Question: I am making a web app using AngularJS, HTML, CSS, and JQuery. This app uses the google maps api, and I need to have the highlighted div below appear on top of the map when it goes fullscreen.

All solutions to this problem that I've found were meant for when the map goes fullscreen within the browser, but in my case I need it to work for when the map goes legitimately full screen to the edges of the screen. No matter how much z-index I give the .fixed class, the div will not appear over the google map fullscreen. HTML, JS, and CSS below:
HTML
'''
<div ng-controller="airQualityCtrl" ng-init="init()">
<!-- Everything for the air quality page -->
<div class="row d-flex align-items-stretch" id="input-row">
<div class="col-7 padding-sm">
<div class="ui-card" id="input-card">
<div class="card-title">
<h2 class="title text-lg">Choose Location</h2>
</div>
<div class="card-content padding-top-md">
<div class="form-group">
<h3 class="bold text-md no-margin">Location</h3>
<input ng-model="location" ng-keyup="submitLocation($event);" class="form-control" type="text" name="location"/>
</div>
<div class="form-group">
<h3 class="bold text-md no-margin">Latitude / Longitude</h3>
<input ng-model="location" ng-keyup="submitLocation($event);" class="form-control" type="text" name="location"/>
</div>
</div>
</div>
</div>
<div class="col-5 padding-sm">
<div class="ui-card">
<div class="card-title">
<h2 class="title text-lg">Choose Date</h2>
</div>
<div class="card-content d-flex flex-column justify-content-center align-items-center">
<div id="date-picker">
<div class="month d-flex justify-content-between">
<i class="fas fa-chevron-left transitions"></i>
<h3 class="bold text-md no-margin text-center">March</h3>
<i class="fas fa-chevron-right transitions unavailable"></i>
</div>
<table>
<tr id="week1">
<td class="gray-date">25</td>
<td class="gray-date">26</td>
<td class="gray-date">27</td>
<td class="gray-date">28</td>
<td>01</td>
<td>02</td>
<td>03</td>
</tr>
<tr id="week2">
<td>04</td>
<td>05</td>
<td>06</td>
<td>07</td>
<td>08</td>
<td>09</td>
<td>10</td>
</tr>
<tr id="week3">
<td>11</td>
<td>12</td>
<td>13</td>
<td>14</td>
<td>15</td>
<td>16</td>
<td>17</td>
</tr>
<tr id="week4">
<td class="selected">18</td>
<td class="unavailable">19</td>
<td class="unavailable">20</td>
<td class="unavailable">21</td>
<td class="unavailable">22</td>
<td class="unavailable">23</td>
<td class="unavailable">24</td>
</tr>
<tr id="week5">
<td class="unavailable">25</td>
<td class="unavailable">26</td>
<td class="unavailable">27</td>
<td class="unavailable">28</td>
<td class="unavailable">29</td>
<td class="unavailable">30</td>
<td class="unavailable">31</td>
</tr>
</table>
</div>
</div>
</div>
</div>
</div>
<div class="row d-flex align-items-stretch">
<div class="col-7 padding-sm">
<div class="ui-card map">
<div id="map" class="full-size"></div>
</div>
</div>
<div class="col-5 padding-sm">
<div class="ui-card">
<div class="card-title">
<h2 class="title text-lg">Results</h2>
</div>
<div class="card-content">
<div class="data">
<p>Data line 1: CO2 - 30% | O2 - 50% | NaCl - 20%</p>
<p>Data line 1: CO2 - 30% | O2 - 50% | NaCl - 20%</p>
<p>Data line 1: CO2 - 30% | O2 - 50% | NaCl - 20%</p>
<p>Data line 1: CO2 - 30% | O2 - 50% | NaCl - 20%</p>
<p>Data line 1: CO2 - 30% | O2 - 50% | NaCl - 20%</p>
<p>Data line 1: CO2 - 30% | O2 - 50% | NaCl - 20%</p>
<p>Data line 1: CO2 - 30% | O2 - 50% | NaCl - 20%</p>
<p>Data line 1: CO2 - 30% | O2 - 50% | NaCl - 20%</p>
<p>Data line 1: CO2 - 30% | O2 - 50% | NaCl - 20%</p>
<p>Data line 1: CO2 - 30% | O2 - 50% | NaCl - 20%</p>
<p>Data line 1: CO2 - 30% | O2 - 50% | NaCl - 20%</p>
<p>Data line 1: CO2 - 30% | O2 - 50% | NaCl - 20%</p>
</div>
<h3 class="bold text-md no-margin">Filter</h3>
</div>
</div>
</div>
</div>
</div>
'''
JS
'''
$scope.mapInit = function() {
//creates a map centered at Minneapolis
$scope.map = new google.maps.Map(document.getElementById('map'), {
zoom: 10,
center: {lat: 44.9778, lng: -93.2650}
});
$scope.map.addListener('bounds_changed', function() {
var mapElement = $('#map div');
if(mapElement.height() >= window.innerHeight && mapElement.width() >= window.innerWidth && !$scope.isFullScreen) {
// if the map element is fullscreen but isFullscreen has not been flagged, make the fullscreen css changes
$scope.isFullscreen = true;
$('#input-card').addClass('fixed');
}
});
$scope.geocoder = new google.maps.Geocoder;
};
'''
CSS
'''
/* COLORS
DARK GREEN #77997e
GREEN #d9f4c7
BLUE #a1edd5
GRAY #a8a8a8
LIGHT GRAY #f9f9f9
*/
body {
background: #d9f4c7;
min-height: 100vh;
max-width: 100vw;
}
i:hover {
cursor: pointer;
color: #a1edd5;
}
.transitions {
transition: all 0.2s;
}
/* CARD CSS */
.ui-card {
background: white;
box-shadow: 0 1px 3px rgba(0,0,0,0.12), 0 1px 2px rgba(0,0,0,0.24);
height: 100%;
}
.card-title {
background: #77997e;
padding-left: 30px;
padding-top: 10px;
padding-bottom: 10px;
margin: 0;
}
.card-content {
padding: 15px 30px 15px 30px;
}
.fixed {
position: fixed;
top: 5px;
left: 5px;
z-index: 1000;
}
.form-control {
font-size: 1rem;
border-radius: 0px;
border-top: none;
border-left: none;
border-right: none;
border-bottom: 2px solid #a8a8a8;
transition: all 0.2s;
width: 80%;
}
.form-control:focus {
box-shadow: none;
border-bottom: 2px solid #a1edd5;
width: 100%;
}
.btn.form-control {
width: 100%;
border: 1px solid #77997e;
}
.btn-custom {
color: black;
margin-top: 25px;
background: #d9f4c7;
}
.data {
background: #f9f9f9;
border: 1px solid #a8a8a8;
padding: 5px;
margin-bottom: 10px;
overflow-y: scroll;
width: 100%;
height: 250px;
}
/* DATE CSS */
.month {
padding-left: 10px;
padding-right: 10px;
}
.map {
height: 500px;
}
td {
padding: 5px;
transition: all 0.2s;
}
td:hover {
color: #a1edd5;
cursor: pointer;
font-weight: 700;
}
.gray-date {
color: #a8a8a8;
}
.selected {
border-bottom: 2px solid #a1edd5;
font-weight: 700;
}
.unavailable {
color: white;
}
.unavailable:hover {
color: white;
cursor: default;
}
.full-size{
width: 100%;
height: 100%;
}
'''
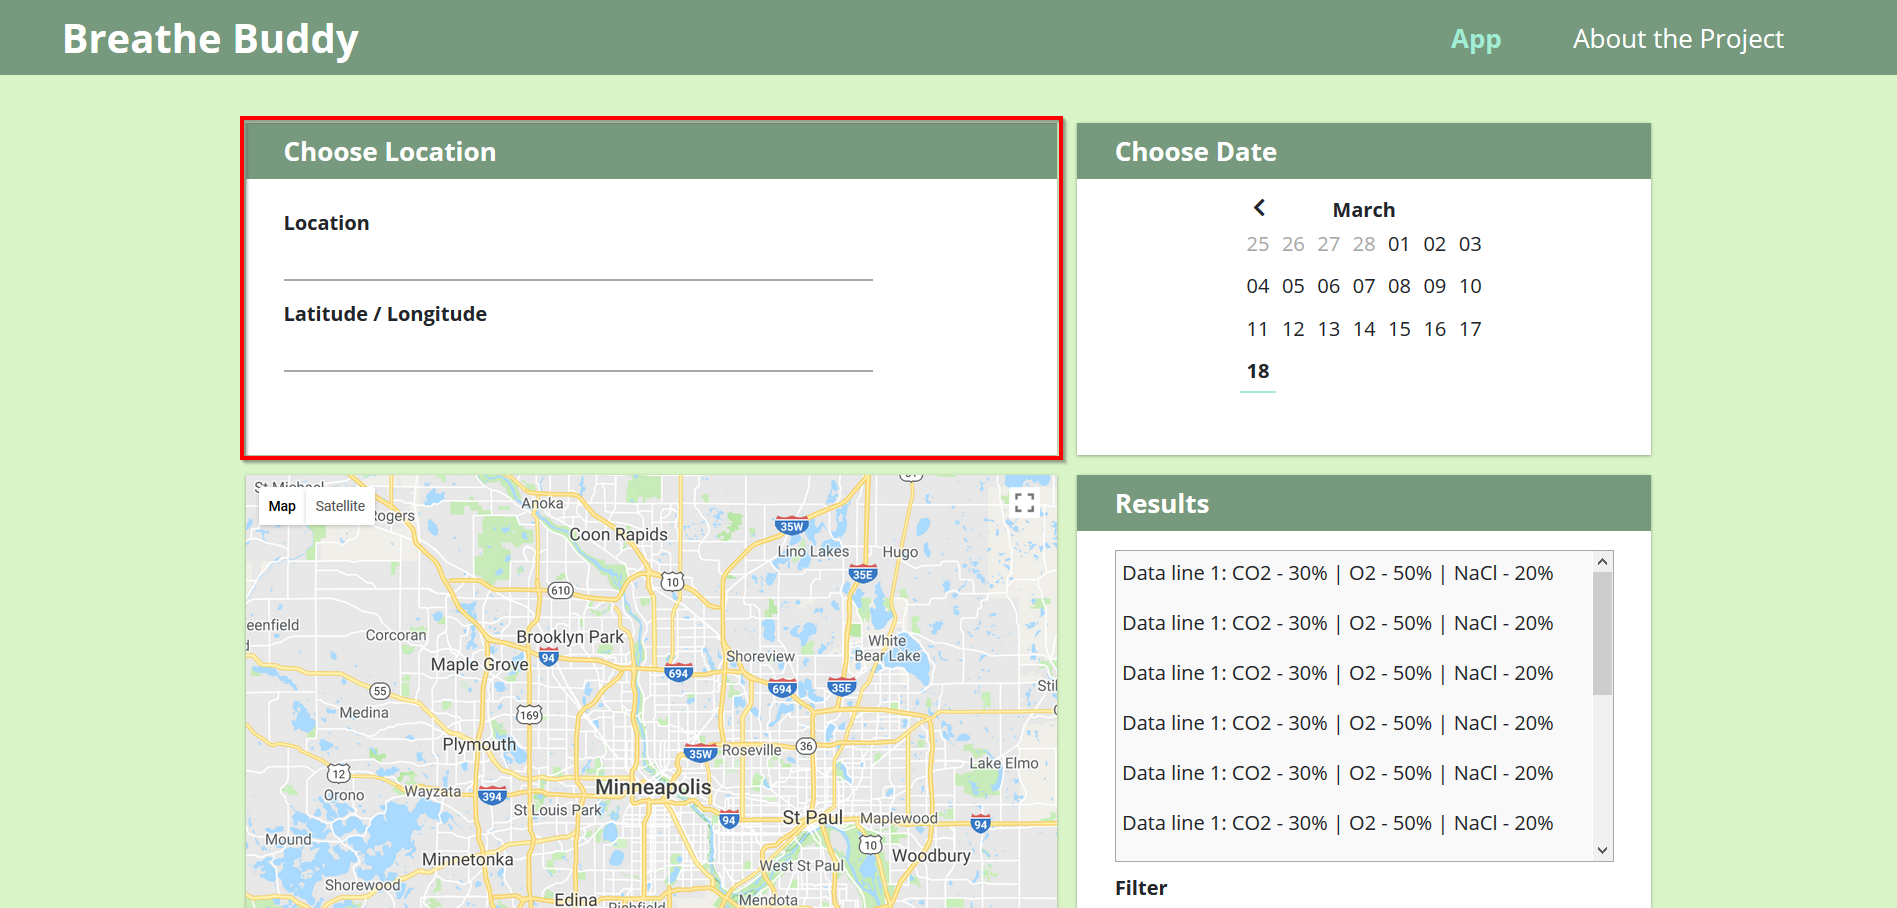
Answer: Google Maps JavaScript API doesn't provide any event for detecting full screen mode, but you can use a <URL> for this purpose. The idea is to listen the 'fullscreenchange' event on your document. Once you go to full screen mode move the div you are interested in into custom map controls array, so it appears on top of the map, once you leave the full screen mode move the div to its original position.
Have a look at my sample that demonstrates this approach
'''
var map;
function initMap() {
map = new google.maps.Map(document.getElementById('map'), {
center: {lat: -34.397, lng: 150.644},
zoom: 8
});
$(document).bind('webkitfullscreenchange mozfullscreenchange fullscreenchange', function() {
var isFullScreen = document.fullScreen ||
document.mozFullScreen ||
document.webkitIsFullScreen;
if (isFullScreen) {
console.log('fullscreen mode!');
map.controls[google.maps.ControlPosition.TOP_LEFT].push($("#content").get(0));
} else {
console.log('not fullscreen mode!');
var elem = map.controls[google.maps.ControlPosition.TOP_LEFT].pop();
$(elem).removeAttr("style").prependTo("body");
}
});
}
'''
'''
#map {
height: 80%;
}
#content {
height: 90px;
width: 150px;
line-height: 90px;
text-align: center;
border: 2px dashed #f69c55;
background-color:yellow;
}
#map #content {
margin-top: 8px;
font-size: 12px;
}
/* Optional: Makes the sample page fill the window. */
html, body {
height: 100%;
margin: 0;
padding: 0;
}
'''
'''
<div id="content">
My content div
</div>
<div id="map"></div>
<script
src="https://code.jquery.com/jquery-2.2.4.min.js"
integrity="sha256-BbhdlvQf/xTY9gja0Dq3HiwQF8LaCRTXxZKRutelT44="
crossorigin="anonymous"></script>
<script src="https://maps.googleapis.com/maps/api/js?key=AIzaSyDztlrk_3CnzGHo7CFvLFqE_2bUKEq1JEU&callback=initMap"
async defer></script>
'''
You can also see this example on jsfiddle:
<URL>
I hope this helps!